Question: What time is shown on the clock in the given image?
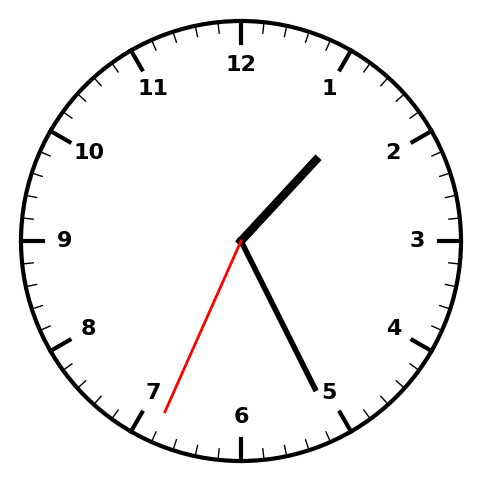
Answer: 01:25:34